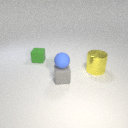
large yellow metal cylinder in front of small green rubber cube